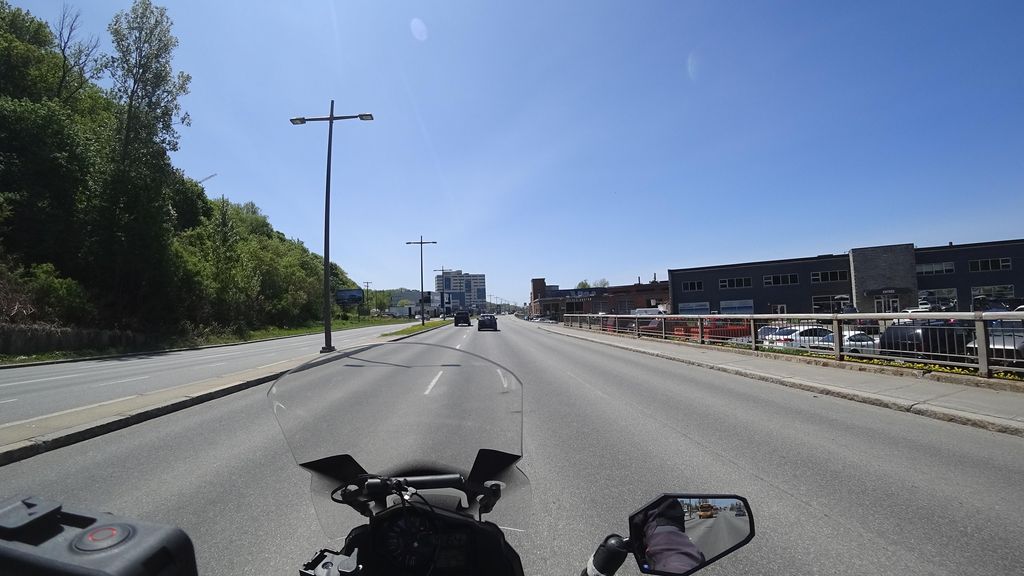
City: quebec_city